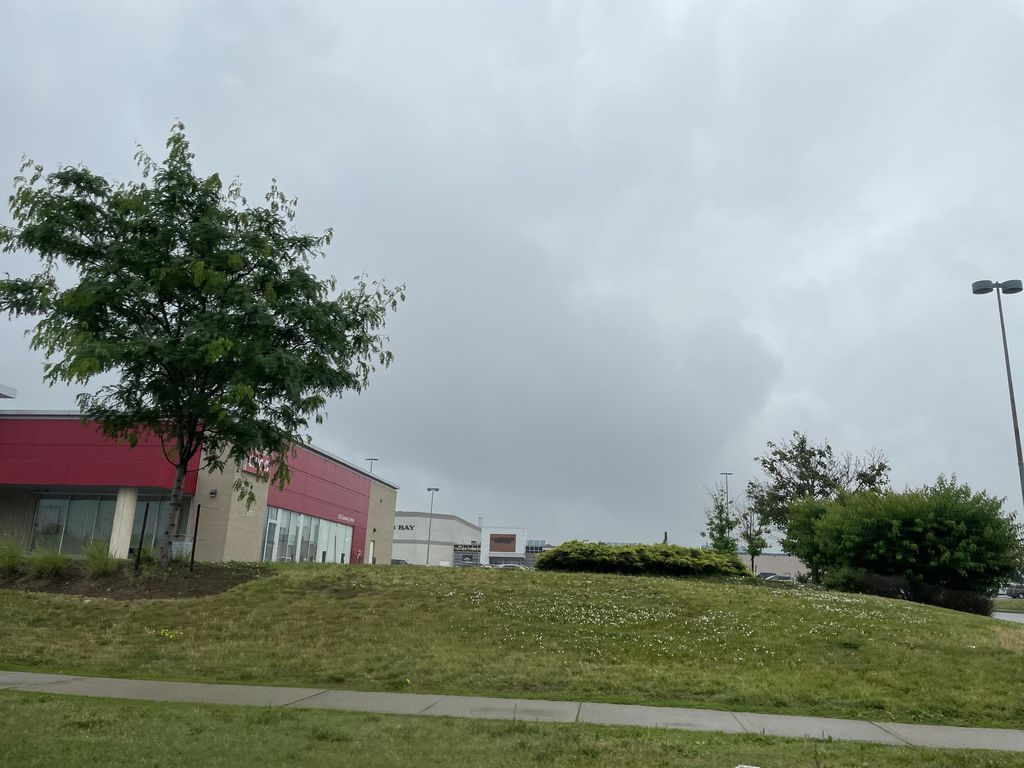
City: kitchener-waterloo